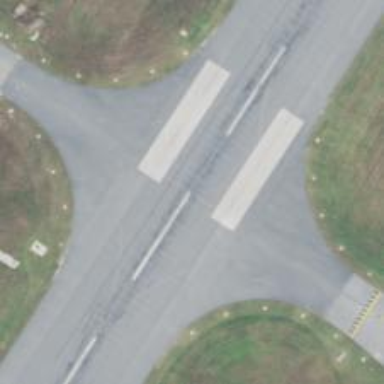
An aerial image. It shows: Runway surface made of asphalt at airport.